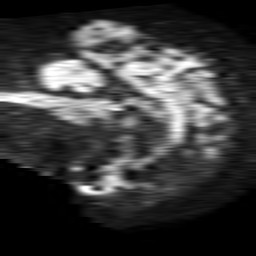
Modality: TRACE
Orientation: sagittal
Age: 79
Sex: male
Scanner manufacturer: philips
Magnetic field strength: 1.5 T
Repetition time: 4.6 s
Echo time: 0.08517 s